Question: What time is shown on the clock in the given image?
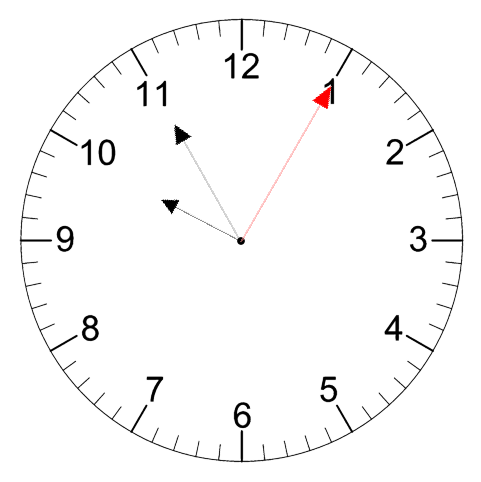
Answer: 09:55:05